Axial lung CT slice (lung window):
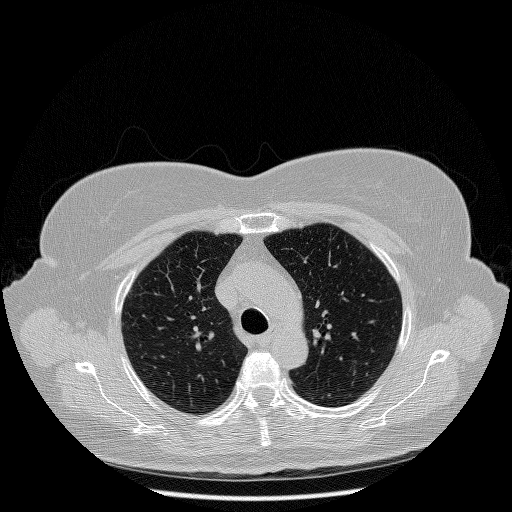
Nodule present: no